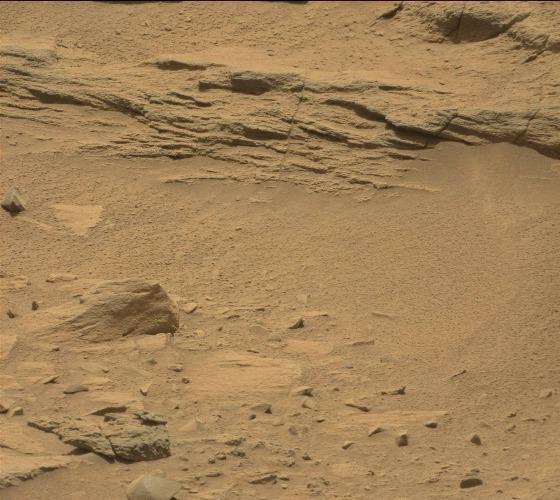
Terrain classes present: Bedrock, Gravel / Sand / Soil, Rock, Shadow